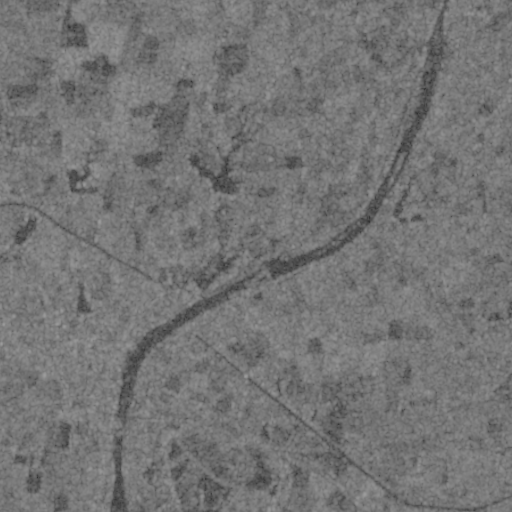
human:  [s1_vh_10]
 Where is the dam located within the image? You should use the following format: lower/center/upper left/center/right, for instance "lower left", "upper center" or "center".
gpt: The dam is located in the center of the image.
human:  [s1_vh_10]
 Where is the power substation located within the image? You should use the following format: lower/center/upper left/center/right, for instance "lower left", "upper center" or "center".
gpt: The power substation is located in the lower right of the image.
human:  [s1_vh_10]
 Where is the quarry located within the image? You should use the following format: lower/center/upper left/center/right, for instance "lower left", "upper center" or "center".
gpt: There is no quarry in the image.

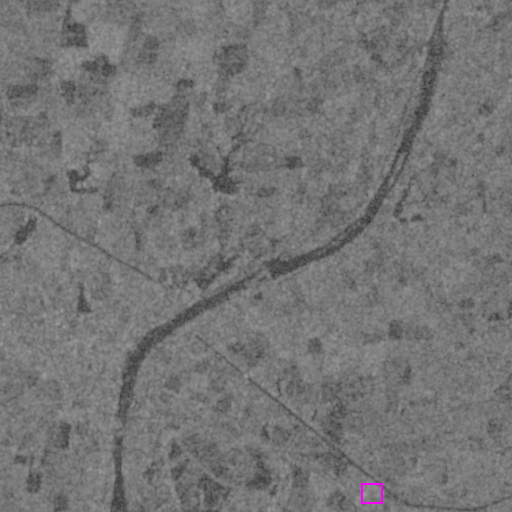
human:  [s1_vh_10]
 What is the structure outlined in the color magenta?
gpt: The structure outlined in magenta is a power substation.
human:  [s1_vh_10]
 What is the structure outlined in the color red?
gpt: There is no red outline.